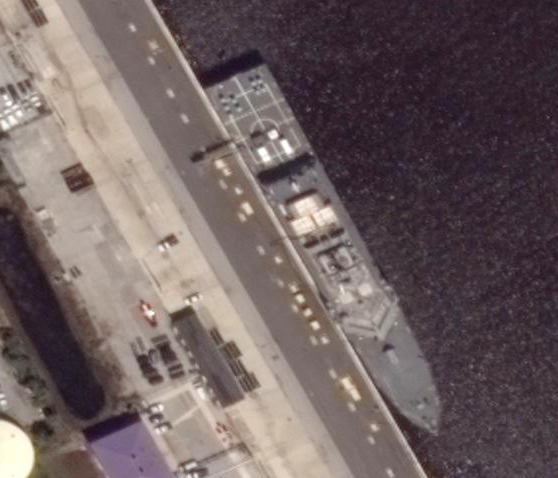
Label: Freedom-class_combat_ship